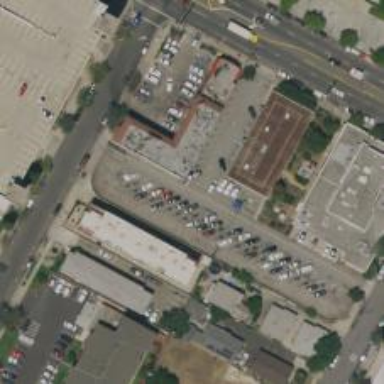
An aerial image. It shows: Alleyway designated as service road.